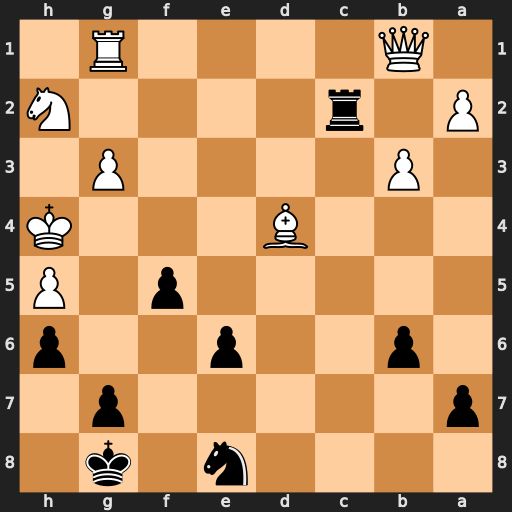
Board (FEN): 4n1k1/p5p1/1p2p2p/5p1P/3B3K/1P4P1/P1r4N/1Q4R1
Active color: b
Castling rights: -
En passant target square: -
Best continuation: Rxh2#